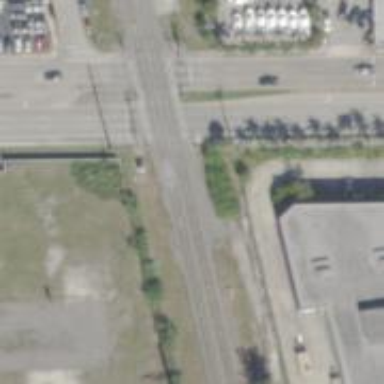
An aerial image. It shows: Crossing for the railway.